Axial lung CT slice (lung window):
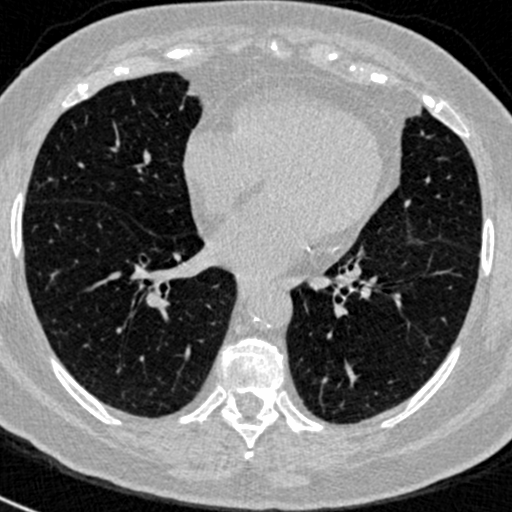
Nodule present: no